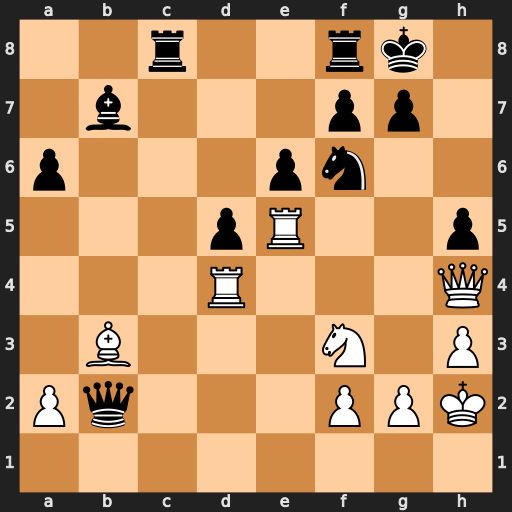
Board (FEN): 2r2rk1/1b3pp1/p3pn2/3pR2p/3R3Q/1B3N1P/Pq3PPK/8
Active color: w
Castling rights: -
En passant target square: -
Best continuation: Rf4 Rc4 Bxc4 dxc4 Nd4